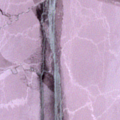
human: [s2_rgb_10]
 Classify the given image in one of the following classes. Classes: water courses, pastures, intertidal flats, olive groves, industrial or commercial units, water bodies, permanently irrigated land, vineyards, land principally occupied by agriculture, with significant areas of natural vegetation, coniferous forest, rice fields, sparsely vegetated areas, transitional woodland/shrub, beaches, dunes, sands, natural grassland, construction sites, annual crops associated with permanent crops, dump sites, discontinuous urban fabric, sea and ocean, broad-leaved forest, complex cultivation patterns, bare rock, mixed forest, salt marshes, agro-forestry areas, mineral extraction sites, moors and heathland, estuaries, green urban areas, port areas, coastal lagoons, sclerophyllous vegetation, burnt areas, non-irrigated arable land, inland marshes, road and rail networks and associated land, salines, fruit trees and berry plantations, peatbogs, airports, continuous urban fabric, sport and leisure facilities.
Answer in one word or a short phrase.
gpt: sea and ocean